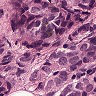
Metastatic tissue present: yes